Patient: sex F, age 56
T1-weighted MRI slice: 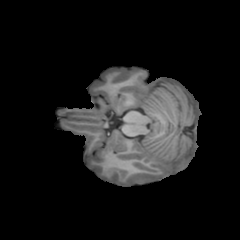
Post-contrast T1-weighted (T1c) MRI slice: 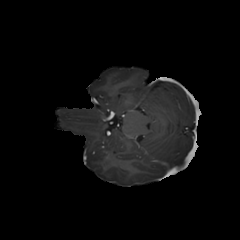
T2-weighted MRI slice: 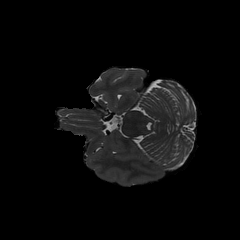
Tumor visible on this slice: no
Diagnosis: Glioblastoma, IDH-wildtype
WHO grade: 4